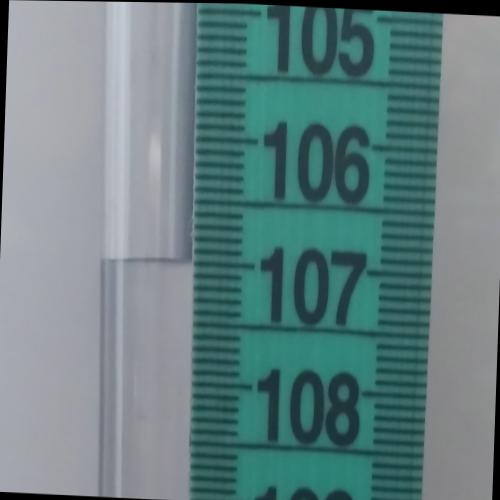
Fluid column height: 107.0 cm